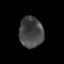
Tissue: prostate
Cell type: T cells
Senescence score: 0.347
Nuclear area (px): 718
Mean DAPI intensity: 69.818